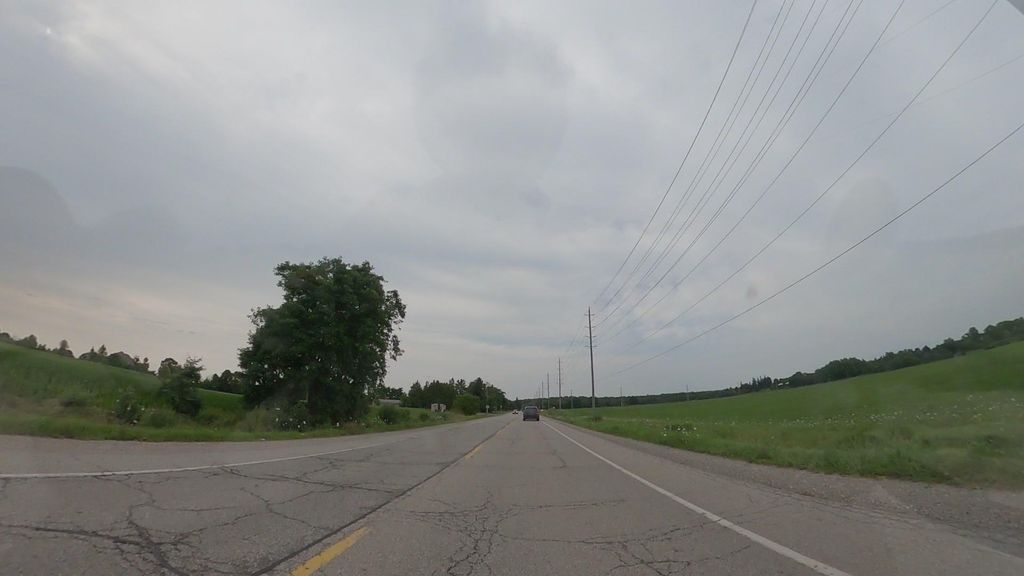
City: kitchener-waterloo